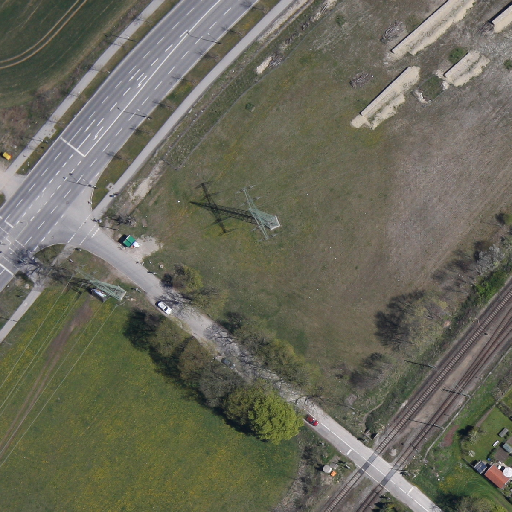
Referring expression: car